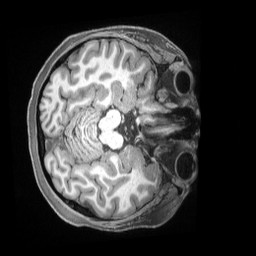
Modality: T1w
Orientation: axial
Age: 20
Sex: female
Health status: ill
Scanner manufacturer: siemens
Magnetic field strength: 3 T
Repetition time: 2.5 s
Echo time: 0.00181 s